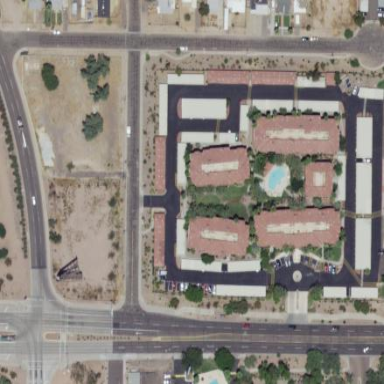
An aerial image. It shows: Residential area with apartments.